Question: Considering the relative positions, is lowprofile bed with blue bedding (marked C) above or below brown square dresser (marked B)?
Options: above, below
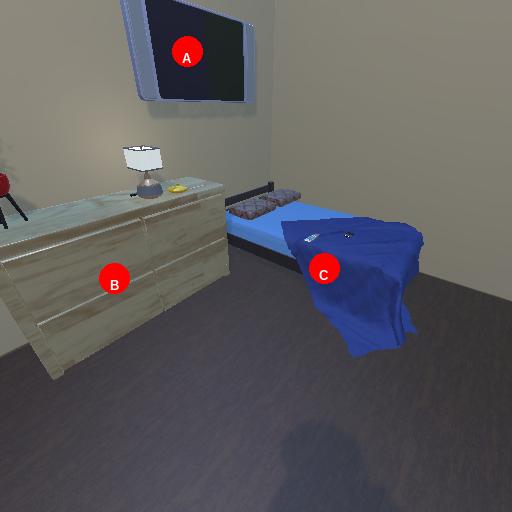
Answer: above